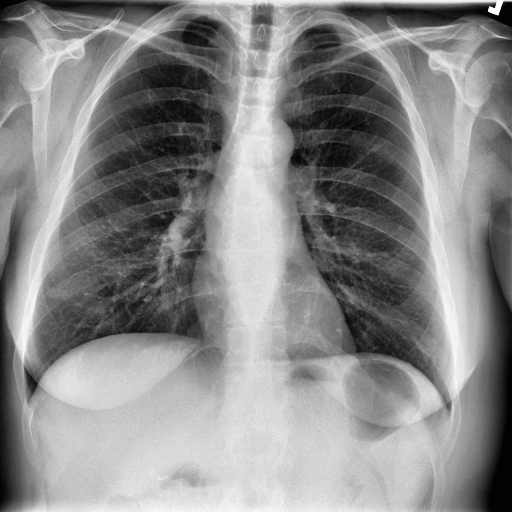
Finding: NORMAL